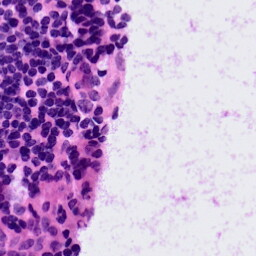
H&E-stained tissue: LymphNode